高一 · 立体几何学
如图, 长方体 $A B C D-A_{1} B_{1} C_{1} D_{1}$ 中, $A B=B C=4, B B_{1}=2 \sqrt{2}$, 点 $E 、 F 、 M$ 分别为 $C_{1} D_{1}, A_{1} D_{1}, B_{1} C_{1}$ 的中点, 过点 $M$ 的平面 $a$ 与平面 $D E F$ 平行, 且与长方体的面相交, 交线围成一个几何图形.

|新 |

图 2

(1) 在图 1 中, 画出这个几何图形, 并求这个几何图形的面积 (不必说明画法与理由)

（2）在图 2 中, 求证: $D_{1} B \perp$ 平面 $D E F$.
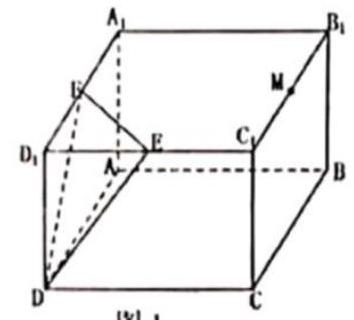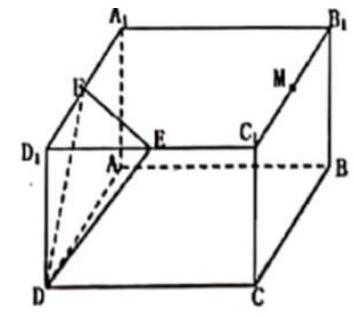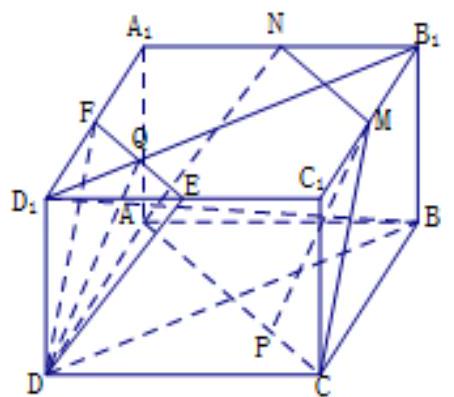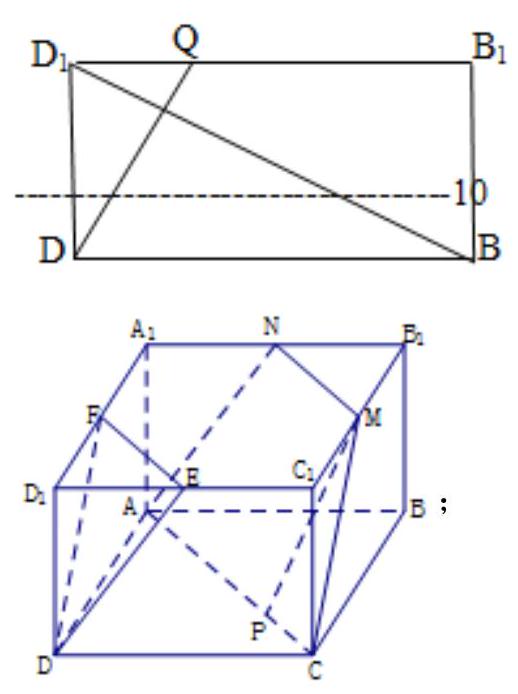
答案: ) $6 \sqrt{5}(2)$ 见解析
解析: 【分析】

（1）取 $A_{1} B_{1}$ 中点为 $\mathrm{N}$,连接 $N$ 与 $\mathrm{M}$, 则几何图形为 $\mathrm{ACMN}$, 再求其面积.

（2）建系，利用向量的数量积等于 0 , 说明两直线垂直.

【详解】

(1) 设 $N$ 为 $A_{1} B_{1}$ 的中点, 连结 $M N, A N 、 A C 、 C M$,

则四边形 $M N A C$ 为所作图形.

由题意知 $M N / / A_{1} C_{1}$ (或//EF), 四边形 $M N A C$ 为梯形,
且 $M N=\frac{1}{2} A C=2 \sqrt{2}$,

过 $M$ 作 $M P \perp A C$ 于点 $P$,

可得 $M C=\sqrt{8+4}=2 \sqrt{3}, P C=\frac{A C-M N}{2}=\sqrt{2}$,

得 $M P=\sqrt{M C^{2}-Q C^{2}}=\sqrt{10}$,

$\therefore$ 梯形 $M N A C$ 的面积 $=\frac{1}{2} \times(2 \sqrt{2}+4 \sqrt{2}) \times \sqrt{10}=6 \sqrt{5}$.

证明: (2) 示例一: 在长方体中 $A B C D-A_{1} B_{1} C_{1} D_{1}$,

设 $D_{1} B_{1}$ 交 $E F$ 于 $Q$, 连接 $D Q$,

则 $Q$ 为 $E F$ 的中点并且为 $D_{1} B_{1}$ 的四等点, 如图,

$D_{1} Q=\frac{1}{4} \times 4 \sqrt{2}=\sqrt{2}$,

由 $D E=D F$ 得 $D Q \perp E F$, 又 $E F \perp B B_{1}$,

$\therefore E F \perp$ 平面 $B B_{1} D_{1} D, \quad \therefore E F \perp D_{1} B$,

$\frac{D_{1} Q}{D_{1} D}=\frac{D_{1} D}{D B}=\frac{1}{2}, \therefore \angle D_{1} Q D=\angle B D_{1} D$,

$\therefore \angle Q D_{1} B+\angle D_{1} Q D=\angle D D_{1} B+\angle B D_{1} Q=90^{\circ}$,

$\therefore D Q \perp D_{1} B, \quad \therefore D_{1} B \perp$ 平面 $D E F$.

示例二: 设 $D_{1} B_{1}$ 交 $E F$ 于 $Q$, 连接 $D Q$, 则 $Q$ 为 $E F$ 的中点,

且为 $D_{1} B_{1}$ 的四等分点, $D_{1} Q=\frac{1}{4} \times 4 \sqrt{2}=\sqrt{2}$,

由 $B B_{1} \perp$ 平面 $A_{1} B_{1} C_{1} D_{1}$ 可知 $B B_{1} \perp E F$,

又 $B_{1} D_{1} \perp E F, B B_{1} \cap B_{1} D_{1}=B_{1}, \therefore E F \perp$ 平面 $B B_{1} D_{1} D, \therefore E F \perp D_{1} B$,

由 $\frac{D_{1} Q}{D_{1} D}=\frac{D_{1} D}{D B}=\frac{1}{2}$, 得 $\tan \angle Q D D_{1}=\tan \angle D_{1} B D$,

得 $\angle Q D D_{1}=\angle D_{1} B D, \therefore \angle Q D B+\angle D_{1} B D=\angle Q D B+\angle Q D D_{1}=90^{\circ}$,

$\therefore D Q \perp D_{1} B$, 又 $D Q \cap E F=Q, \therefore D_{1} B \perp$ 平面 $D E F$.

【点睛】

标准几何体内, 证明垂直, 直接利用向量的数量积等于 0 , 说明两直线垂直.